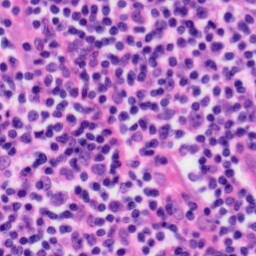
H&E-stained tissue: Tonsil